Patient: sex M, age 45
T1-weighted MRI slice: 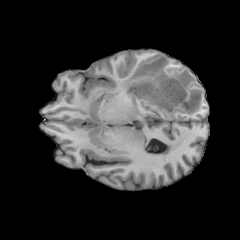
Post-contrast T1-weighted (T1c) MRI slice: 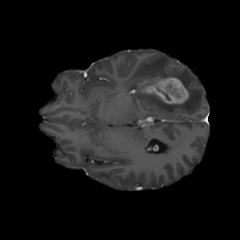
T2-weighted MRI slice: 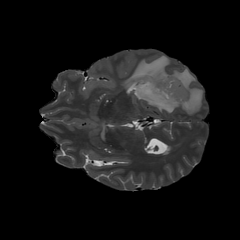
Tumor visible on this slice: yes
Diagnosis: Glioblastoma, IDH-wildtype
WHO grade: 4